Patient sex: M
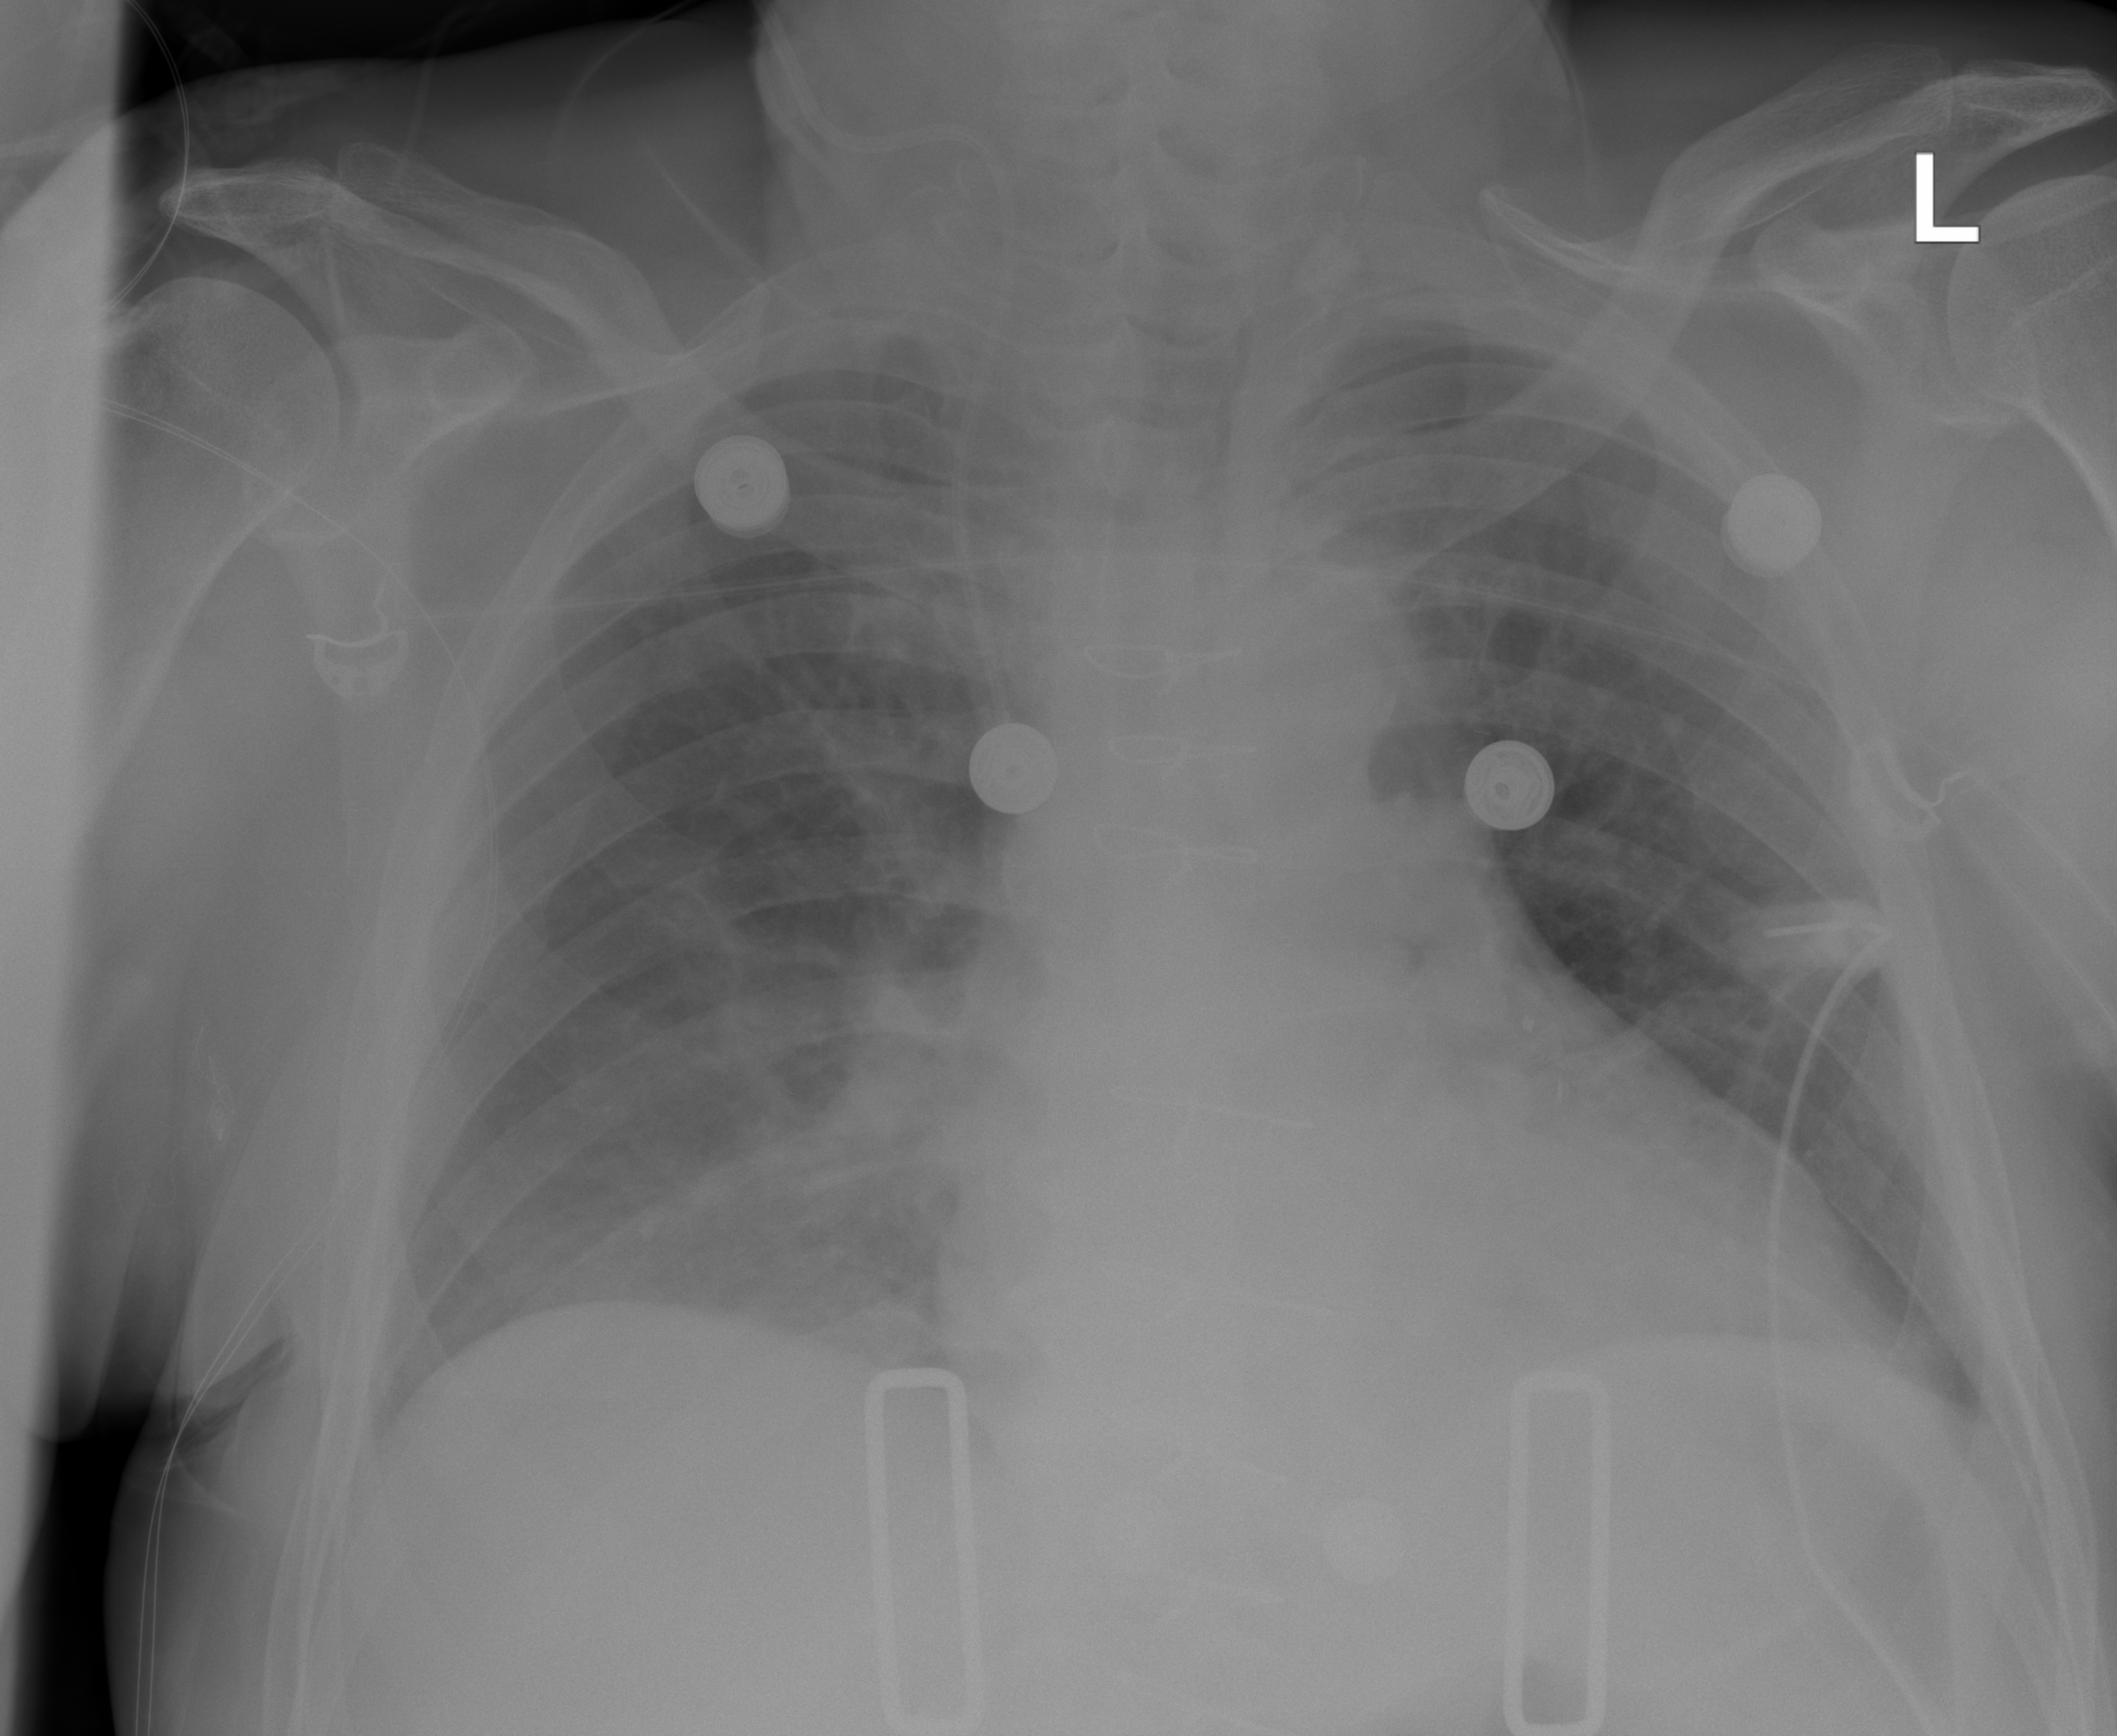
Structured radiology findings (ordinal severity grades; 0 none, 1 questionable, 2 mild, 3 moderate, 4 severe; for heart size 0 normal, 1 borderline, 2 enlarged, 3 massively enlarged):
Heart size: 1
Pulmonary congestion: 2
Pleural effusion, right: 0
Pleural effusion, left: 0
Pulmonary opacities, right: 2
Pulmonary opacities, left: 0
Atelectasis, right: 0
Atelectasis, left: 2